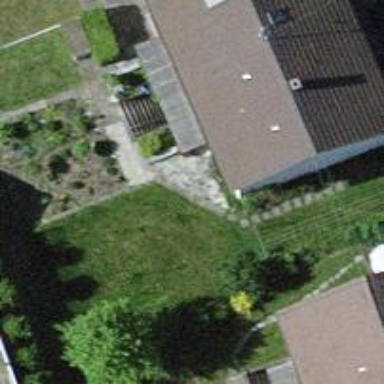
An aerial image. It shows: Terrace building.